Question: This program draws two circles of the inputted size on a jPanel, one on top of another. The problem is, the two circles are not centered. How can i solve this?
Code:
'''
private void jButton1ActionPerformed(java.awt.event.ActionEvent evt) {
jPanel.Repaint();
try{
jLabel6.setText("");
int a=Integer.parseInt(jTextField1.getText());
Graphics2D gfx=(Graphics2D)jPanel1.getGraphics();
gfx.clearRect(0, 0, getWidth(), getHeight());
gfx.setColor(Color.red);
gfx.fillOval(100,50,a,a);
gfx.fillOval(100,50,a,a);
}catch(NumberFormatException e){
jLabel6.setText("Incorrect data");
}
}
'''
Result:

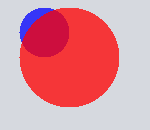
Answer: > The problem is, the two circles are not centered.
You have to understand that how x, y coordinate works in Swing custom drawing to position the component.
Try to understand the below screenshot.

---
Add 'width / 2' in the original 'x' to get the centered 'x' coordinate based on oval's width.
Do the same for height as well.
Sample code:
'''
int x = 50;
int y = 50;
int size = 100;
g.setColor(Color.red);
g.fillOval(x, y, size, size);
int center = x + size / 2;
size = 70;
g.setColor(Color.blue);
g.fillOval(center - size / 2, center - size / 2, size, size);
'''